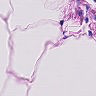
Metastatic tissue present: no